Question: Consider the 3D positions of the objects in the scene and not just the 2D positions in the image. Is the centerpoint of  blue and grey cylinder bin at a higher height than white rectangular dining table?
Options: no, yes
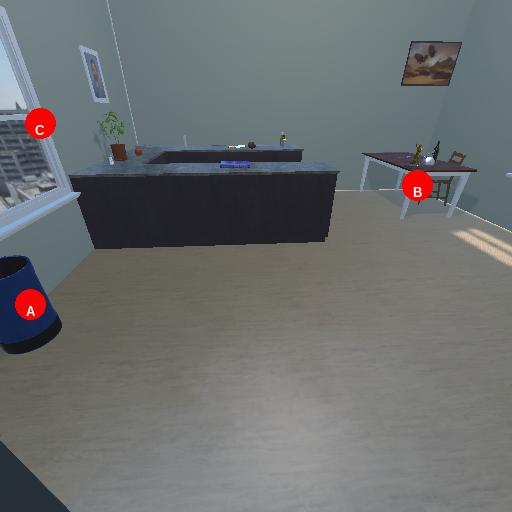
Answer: no